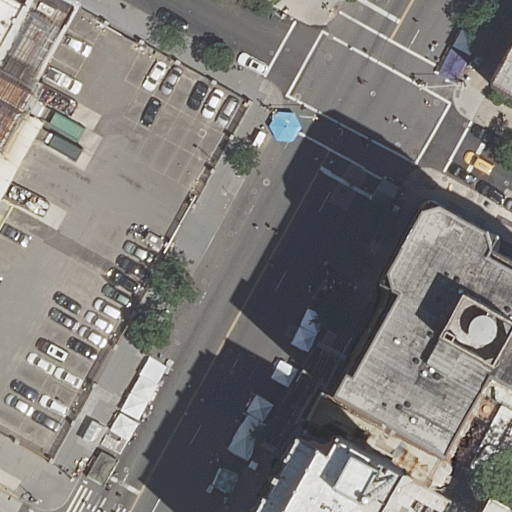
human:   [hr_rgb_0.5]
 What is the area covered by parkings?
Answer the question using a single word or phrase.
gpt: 2533m2

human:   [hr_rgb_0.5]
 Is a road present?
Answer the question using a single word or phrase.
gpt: yes

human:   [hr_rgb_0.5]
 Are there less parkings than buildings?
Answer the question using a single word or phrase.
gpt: yes

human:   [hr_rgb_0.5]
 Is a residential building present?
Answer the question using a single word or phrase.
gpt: yes

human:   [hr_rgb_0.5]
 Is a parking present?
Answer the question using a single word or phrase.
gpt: yes

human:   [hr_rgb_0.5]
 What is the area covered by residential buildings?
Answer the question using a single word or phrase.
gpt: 1523m2

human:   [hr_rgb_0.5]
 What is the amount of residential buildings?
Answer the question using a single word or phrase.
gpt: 4

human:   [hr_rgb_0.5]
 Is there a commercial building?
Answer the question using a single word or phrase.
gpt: no

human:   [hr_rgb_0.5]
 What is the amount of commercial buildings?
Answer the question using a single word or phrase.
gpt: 0

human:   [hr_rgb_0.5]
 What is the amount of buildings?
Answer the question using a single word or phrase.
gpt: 5

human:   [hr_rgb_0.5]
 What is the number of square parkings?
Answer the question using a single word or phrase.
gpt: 0

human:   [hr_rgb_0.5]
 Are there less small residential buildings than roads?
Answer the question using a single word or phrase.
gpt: yes

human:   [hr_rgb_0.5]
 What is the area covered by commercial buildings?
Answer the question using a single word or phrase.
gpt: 0m2

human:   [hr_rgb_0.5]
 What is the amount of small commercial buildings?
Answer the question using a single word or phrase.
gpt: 0

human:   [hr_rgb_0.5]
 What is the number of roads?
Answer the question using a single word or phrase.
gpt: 5

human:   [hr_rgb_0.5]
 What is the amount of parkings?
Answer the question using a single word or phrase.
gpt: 1

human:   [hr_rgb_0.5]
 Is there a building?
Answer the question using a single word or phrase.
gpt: yes

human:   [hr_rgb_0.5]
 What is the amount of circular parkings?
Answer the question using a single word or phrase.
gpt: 0

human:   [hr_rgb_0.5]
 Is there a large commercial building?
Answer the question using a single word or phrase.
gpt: no

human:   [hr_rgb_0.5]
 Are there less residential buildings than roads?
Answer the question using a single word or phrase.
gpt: yes

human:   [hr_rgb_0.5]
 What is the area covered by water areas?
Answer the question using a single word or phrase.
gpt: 0m2

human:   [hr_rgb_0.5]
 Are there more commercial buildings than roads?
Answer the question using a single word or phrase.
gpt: no

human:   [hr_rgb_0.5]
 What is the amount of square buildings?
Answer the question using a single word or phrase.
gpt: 0

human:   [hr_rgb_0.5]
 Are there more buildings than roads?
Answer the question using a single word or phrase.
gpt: no

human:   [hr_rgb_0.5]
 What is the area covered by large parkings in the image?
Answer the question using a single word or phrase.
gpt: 2533m2

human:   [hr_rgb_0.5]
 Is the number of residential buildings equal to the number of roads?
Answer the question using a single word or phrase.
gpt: no

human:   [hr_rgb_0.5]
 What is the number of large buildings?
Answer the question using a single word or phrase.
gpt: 1

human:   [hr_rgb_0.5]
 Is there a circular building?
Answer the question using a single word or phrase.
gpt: no

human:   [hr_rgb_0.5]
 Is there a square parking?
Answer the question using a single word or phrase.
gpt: no

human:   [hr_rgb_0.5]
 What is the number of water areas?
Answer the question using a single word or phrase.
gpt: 0

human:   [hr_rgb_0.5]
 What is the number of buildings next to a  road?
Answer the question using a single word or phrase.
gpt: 5

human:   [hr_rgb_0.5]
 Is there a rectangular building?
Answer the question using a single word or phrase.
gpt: yes

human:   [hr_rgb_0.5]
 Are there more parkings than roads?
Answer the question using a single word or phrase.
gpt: no

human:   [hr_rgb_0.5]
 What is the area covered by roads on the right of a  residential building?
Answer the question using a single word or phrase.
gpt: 0m2

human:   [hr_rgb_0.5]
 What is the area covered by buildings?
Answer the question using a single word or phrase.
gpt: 1907m2

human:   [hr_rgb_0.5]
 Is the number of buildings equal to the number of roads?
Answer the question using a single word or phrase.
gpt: yes

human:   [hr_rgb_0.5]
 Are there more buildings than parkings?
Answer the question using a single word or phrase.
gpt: yes

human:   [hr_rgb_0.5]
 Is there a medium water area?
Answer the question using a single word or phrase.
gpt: no

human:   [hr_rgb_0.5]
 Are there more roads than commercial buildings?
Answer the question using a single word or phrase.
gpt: yes

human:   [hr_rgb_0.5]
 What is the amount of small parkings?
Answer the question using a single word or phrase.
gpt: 0

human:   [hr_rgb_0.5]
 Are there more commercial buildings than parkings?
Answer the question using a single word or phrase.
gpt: no

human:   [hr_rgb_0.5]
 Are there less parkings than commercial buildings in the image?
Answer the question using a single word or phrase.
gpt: no

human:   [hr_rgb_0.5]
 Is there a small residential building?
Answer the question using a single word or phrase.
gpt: yes

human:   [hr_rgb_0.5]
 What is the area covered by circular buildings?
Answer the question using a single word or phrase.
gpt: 0m2

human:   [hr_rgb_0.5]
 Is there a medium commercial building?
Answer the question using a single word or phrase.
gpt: no

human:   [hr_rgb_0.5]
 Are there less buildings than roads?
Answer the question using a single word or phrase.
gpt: no

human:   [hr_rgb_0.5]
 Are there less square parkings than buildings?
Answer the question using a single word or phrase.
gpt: yes

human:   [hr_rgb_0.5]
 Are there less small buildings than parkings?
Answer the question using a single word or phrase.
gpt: no

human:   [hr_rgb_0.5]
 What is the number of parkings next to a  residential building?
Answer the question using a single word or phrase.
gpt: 1

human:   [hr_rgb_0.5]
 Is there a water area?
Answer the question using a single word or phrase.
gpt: no

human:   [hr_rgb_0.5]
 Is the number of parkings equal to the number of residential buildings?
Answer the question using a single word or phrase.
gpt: no

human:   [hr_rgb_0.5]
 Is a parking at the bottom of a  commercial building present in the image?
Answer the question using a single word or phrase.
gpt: no

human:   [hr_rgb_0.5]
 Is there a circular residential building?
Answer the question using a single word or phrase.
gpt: no

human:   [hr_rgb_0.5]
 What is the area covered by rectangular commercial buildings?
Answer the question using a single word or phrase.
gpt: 0m2

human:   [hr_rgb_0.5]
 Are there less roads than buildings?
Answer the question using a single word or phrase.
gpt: no

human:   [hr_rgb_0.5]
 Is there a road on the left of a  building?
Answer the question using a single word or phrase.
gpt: yes

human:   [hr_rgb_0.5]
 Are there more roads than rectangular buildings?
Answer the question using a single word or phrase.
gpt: yes

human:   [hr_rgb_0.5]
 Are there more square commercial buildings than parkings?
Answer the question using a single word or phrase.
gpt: no

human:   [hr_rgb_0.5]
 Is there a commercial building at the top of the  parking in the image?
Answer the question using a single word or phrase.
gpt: no

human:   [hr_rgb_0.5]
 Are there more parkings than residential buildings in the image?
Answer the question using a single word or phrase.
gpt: no

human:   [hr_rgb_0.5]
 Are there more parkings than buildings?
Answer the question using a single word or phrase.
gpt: no

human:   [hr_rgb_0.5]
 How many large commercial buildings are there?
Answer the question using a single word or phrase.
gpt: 0

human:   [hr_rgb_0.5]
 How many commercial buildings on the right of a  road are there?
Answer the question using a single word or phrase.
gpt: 0

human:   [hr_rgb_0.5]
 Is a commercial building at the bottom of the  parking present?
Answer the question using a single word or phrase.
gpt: no